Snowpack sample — Snodgrass Mountain, Crested Butte, Colorado (2/4/25, 12:06 PM MST)
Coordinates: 38.923, -106.968
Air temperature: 35 °F
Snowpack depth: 80 cm
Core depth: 10 cm
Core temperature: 32 °F
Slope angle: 14°, slope face: 78°
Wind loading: low
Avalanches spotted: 0
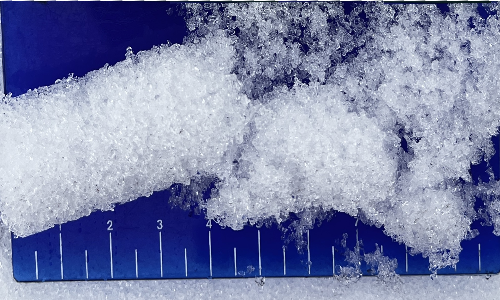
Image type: core
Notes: No avalanches nearby, unusually warm weather for the last month reported by residents, Collected 25 yards from treeline